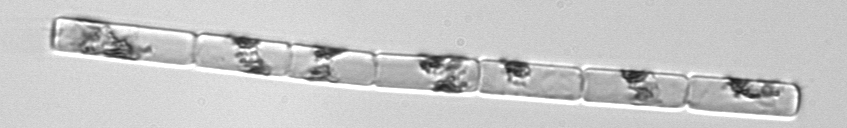
Label: Guinardia_delicatula